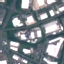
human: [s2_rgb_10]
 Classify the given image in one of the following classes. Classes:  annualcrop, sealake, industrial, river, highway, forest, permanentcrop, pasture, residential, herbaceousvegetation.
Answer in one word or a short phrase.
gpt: Industrial